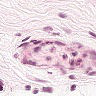
Metastatic tissue present: no